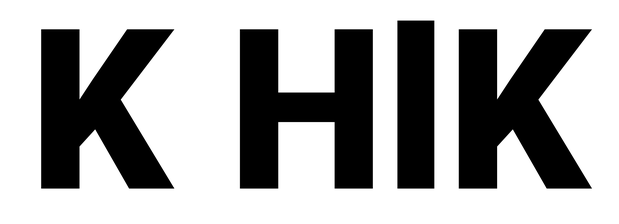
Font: Roboto_Black